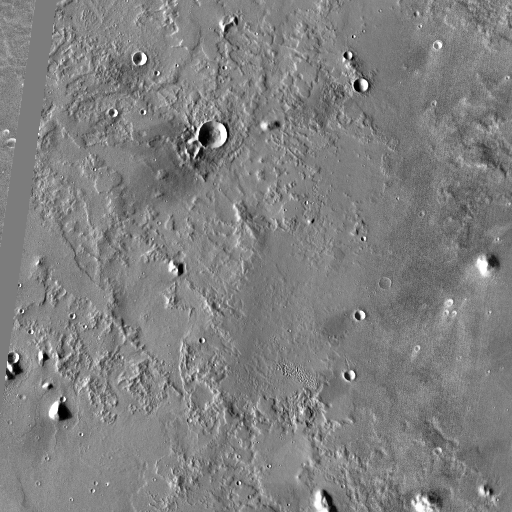
Crater classes present: Background, Other